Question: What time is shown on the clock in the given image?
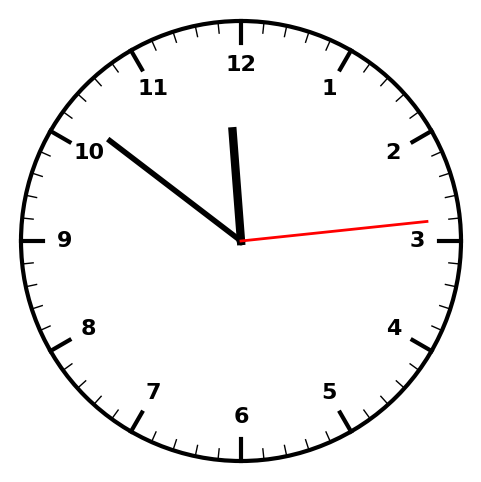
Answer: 11:51:14